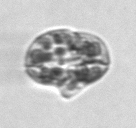
Label: Karenia